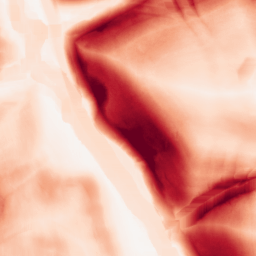
Category: morphological
Decomposition family: morphological_gradient
Decomposition parameters: size: 15
shape: square
Upsampling method: quartic
Upsampling parameters: scale: 4
Upsampling scale: 4